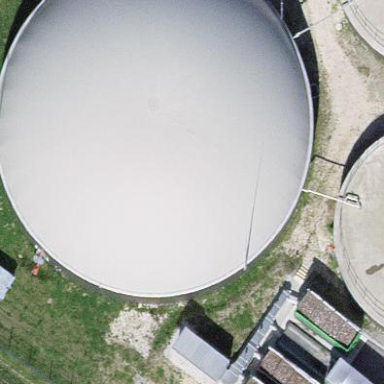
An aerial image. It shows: Storage tank constructed as part of digester building.